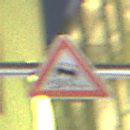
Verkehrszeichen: SchleuderOderRutschgefahr
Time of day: Night
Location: Outdoor (Urban)
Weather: PartlyCloudy
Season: NotSpecified
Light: Artificial